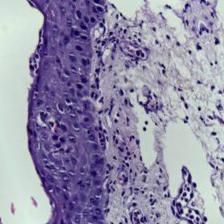
Diagnosis: Normal